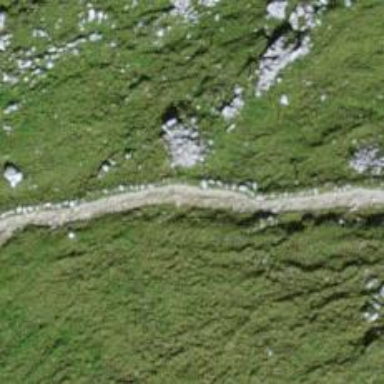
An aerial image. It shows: Ground path with excellent trail visibility.